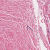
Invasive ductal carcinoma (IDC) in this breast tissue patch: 0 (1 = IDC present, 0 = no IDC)